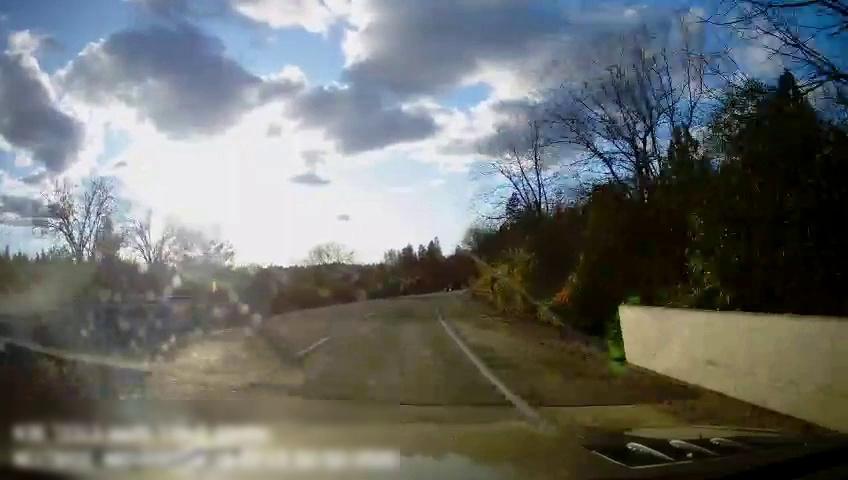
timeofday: Day
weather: Sunny
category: Drivable Space
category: Lanes | Current Lane
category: Lanes | Current Lane